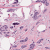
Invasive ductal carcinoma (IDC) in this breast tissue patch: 1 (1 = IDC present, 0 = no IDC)